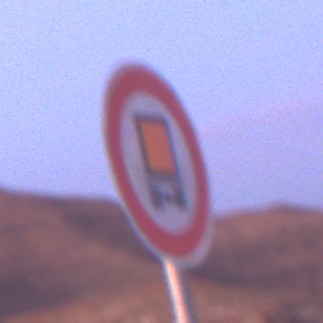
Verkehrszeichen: VerbotKennzeichnungspflichtigeKraftfahrzeugeGefaehrlicheGueter
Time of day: Dawn
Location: Outdoor (Nature)
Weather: PartlyCloudy
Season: NotSpecified
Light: Natural